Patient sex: F
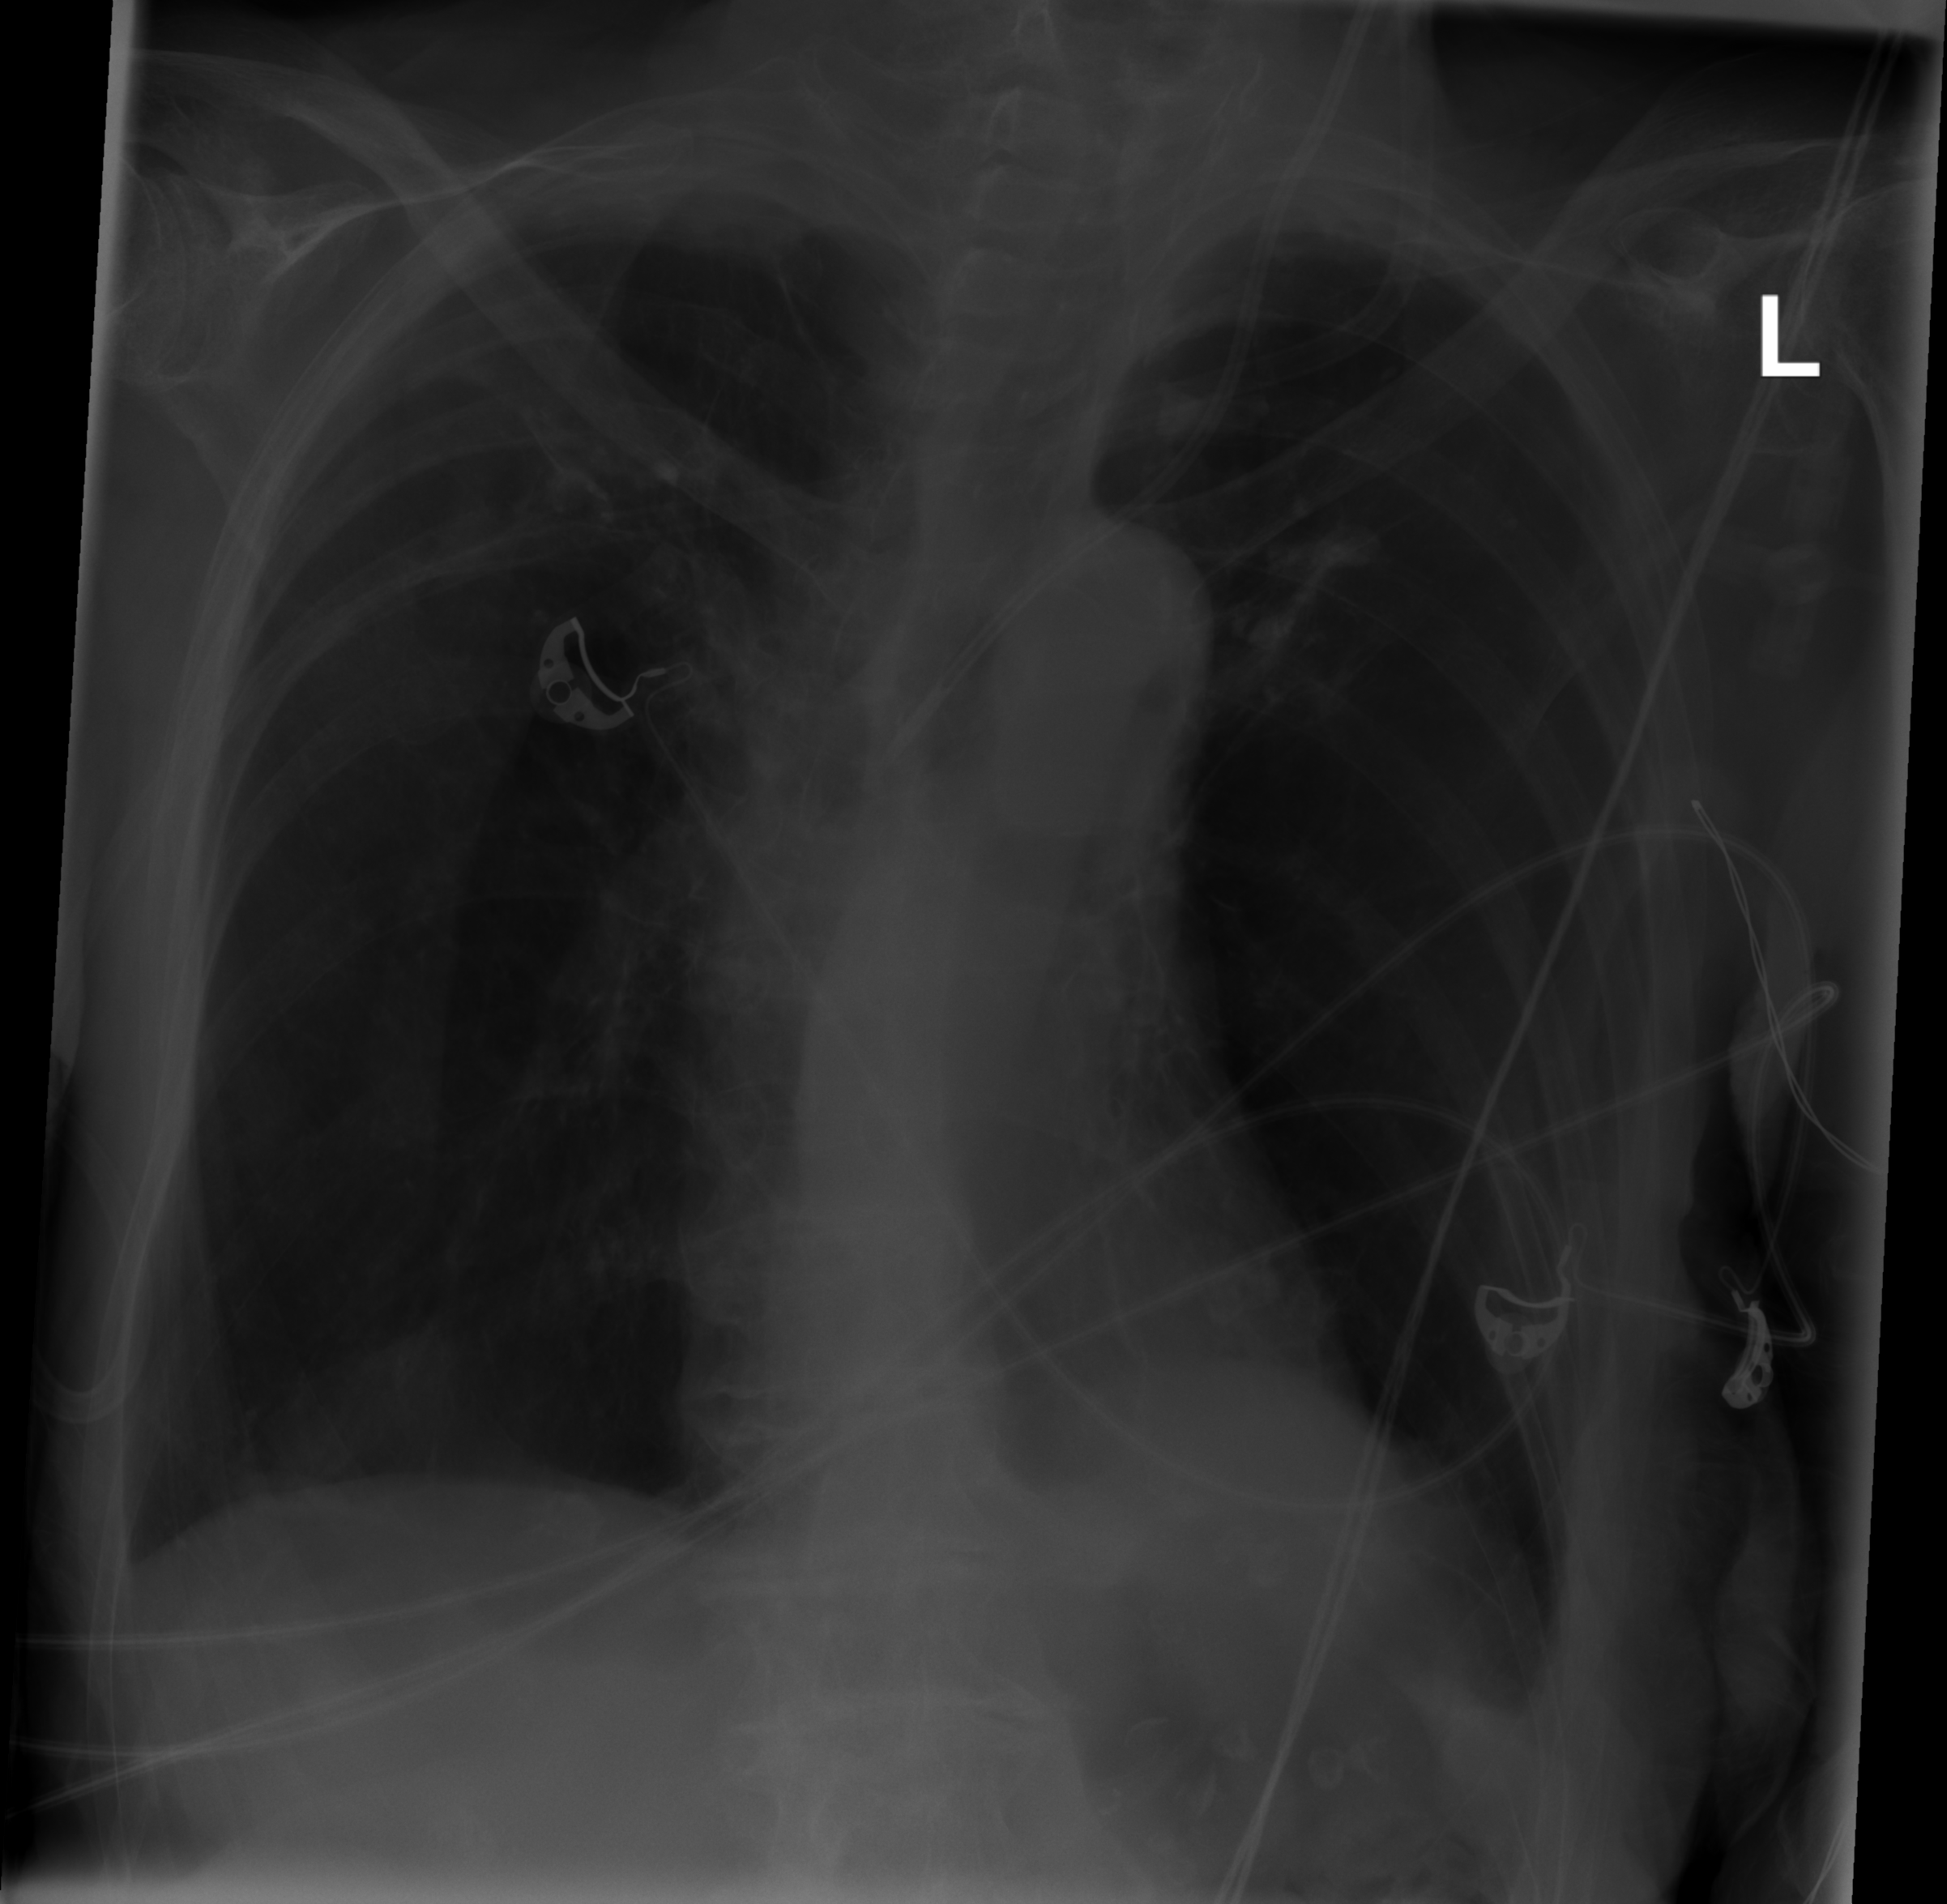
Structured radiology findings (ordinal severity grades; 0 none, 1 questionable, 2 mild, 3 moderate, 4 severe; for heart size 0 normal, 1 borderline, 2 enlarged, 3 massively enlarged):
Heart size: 0
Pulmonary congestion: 0
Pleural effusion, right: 0
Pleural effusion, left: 2
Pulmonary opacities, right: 0
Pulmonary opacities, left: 0
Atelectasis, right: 0
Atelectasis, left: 0